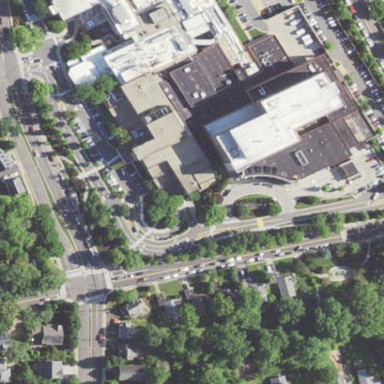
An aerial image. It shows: Hospital building.